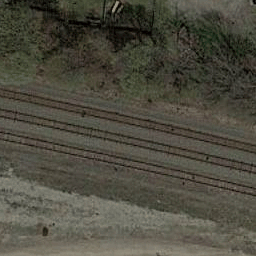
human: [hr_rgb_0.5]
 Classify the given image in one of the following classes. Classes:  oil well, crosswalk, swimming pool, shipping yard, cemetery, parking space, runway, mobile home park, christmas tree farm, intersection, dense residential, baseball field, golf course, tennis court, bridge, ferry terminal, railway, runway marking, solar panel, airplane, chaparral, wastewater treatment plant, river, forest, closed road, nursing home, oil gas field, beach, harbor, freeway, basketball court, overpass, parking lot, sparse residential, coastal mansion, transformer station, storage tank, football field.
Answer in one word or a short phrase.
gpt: railway